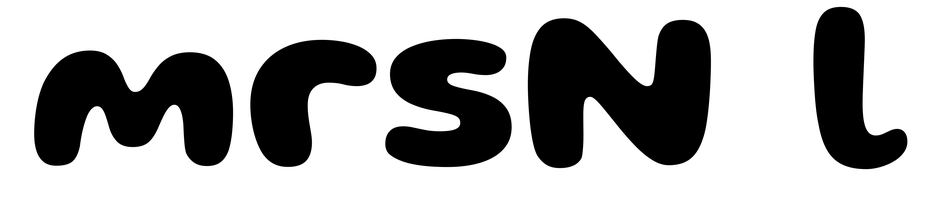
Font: Gluten_Bold